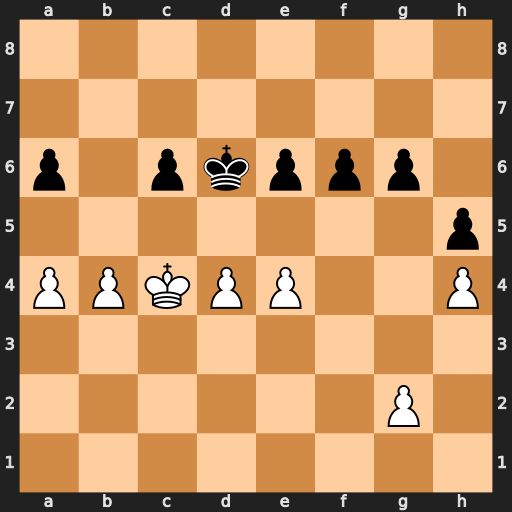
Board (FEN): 8/8/p1pkppp1/7p/PPKPP2P/8/6P1/8
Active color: w
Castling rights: -
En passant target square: -
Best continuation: e5+ fxe5 dxe5+ Kxe5 Kc5 Kf4 Kxc6